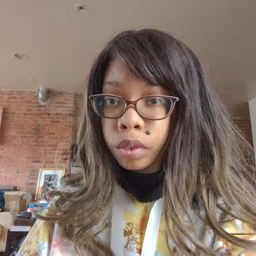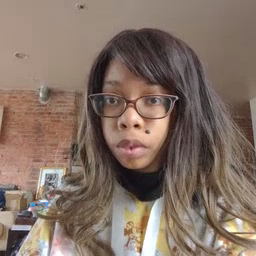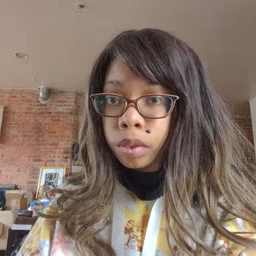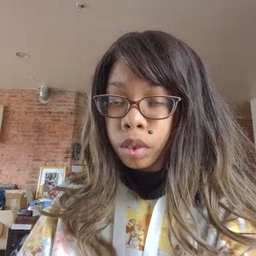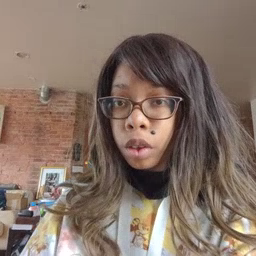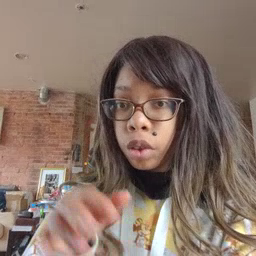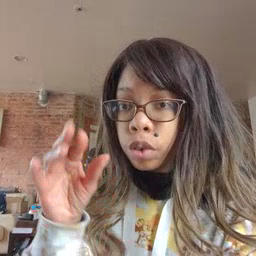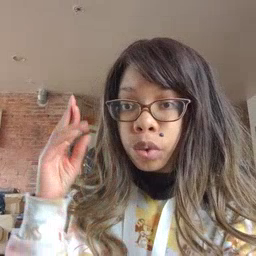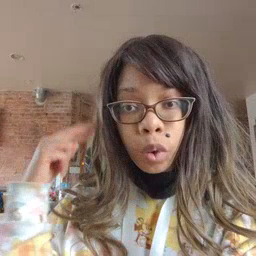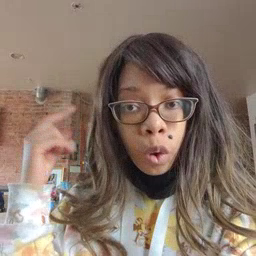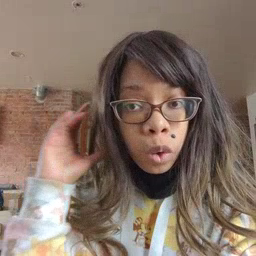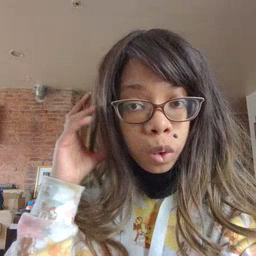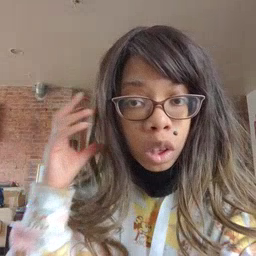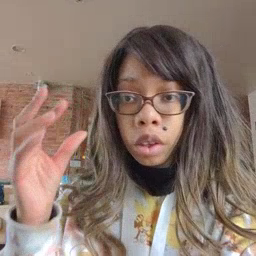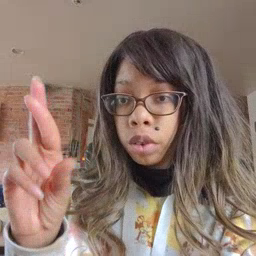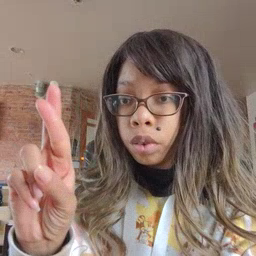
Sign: radio